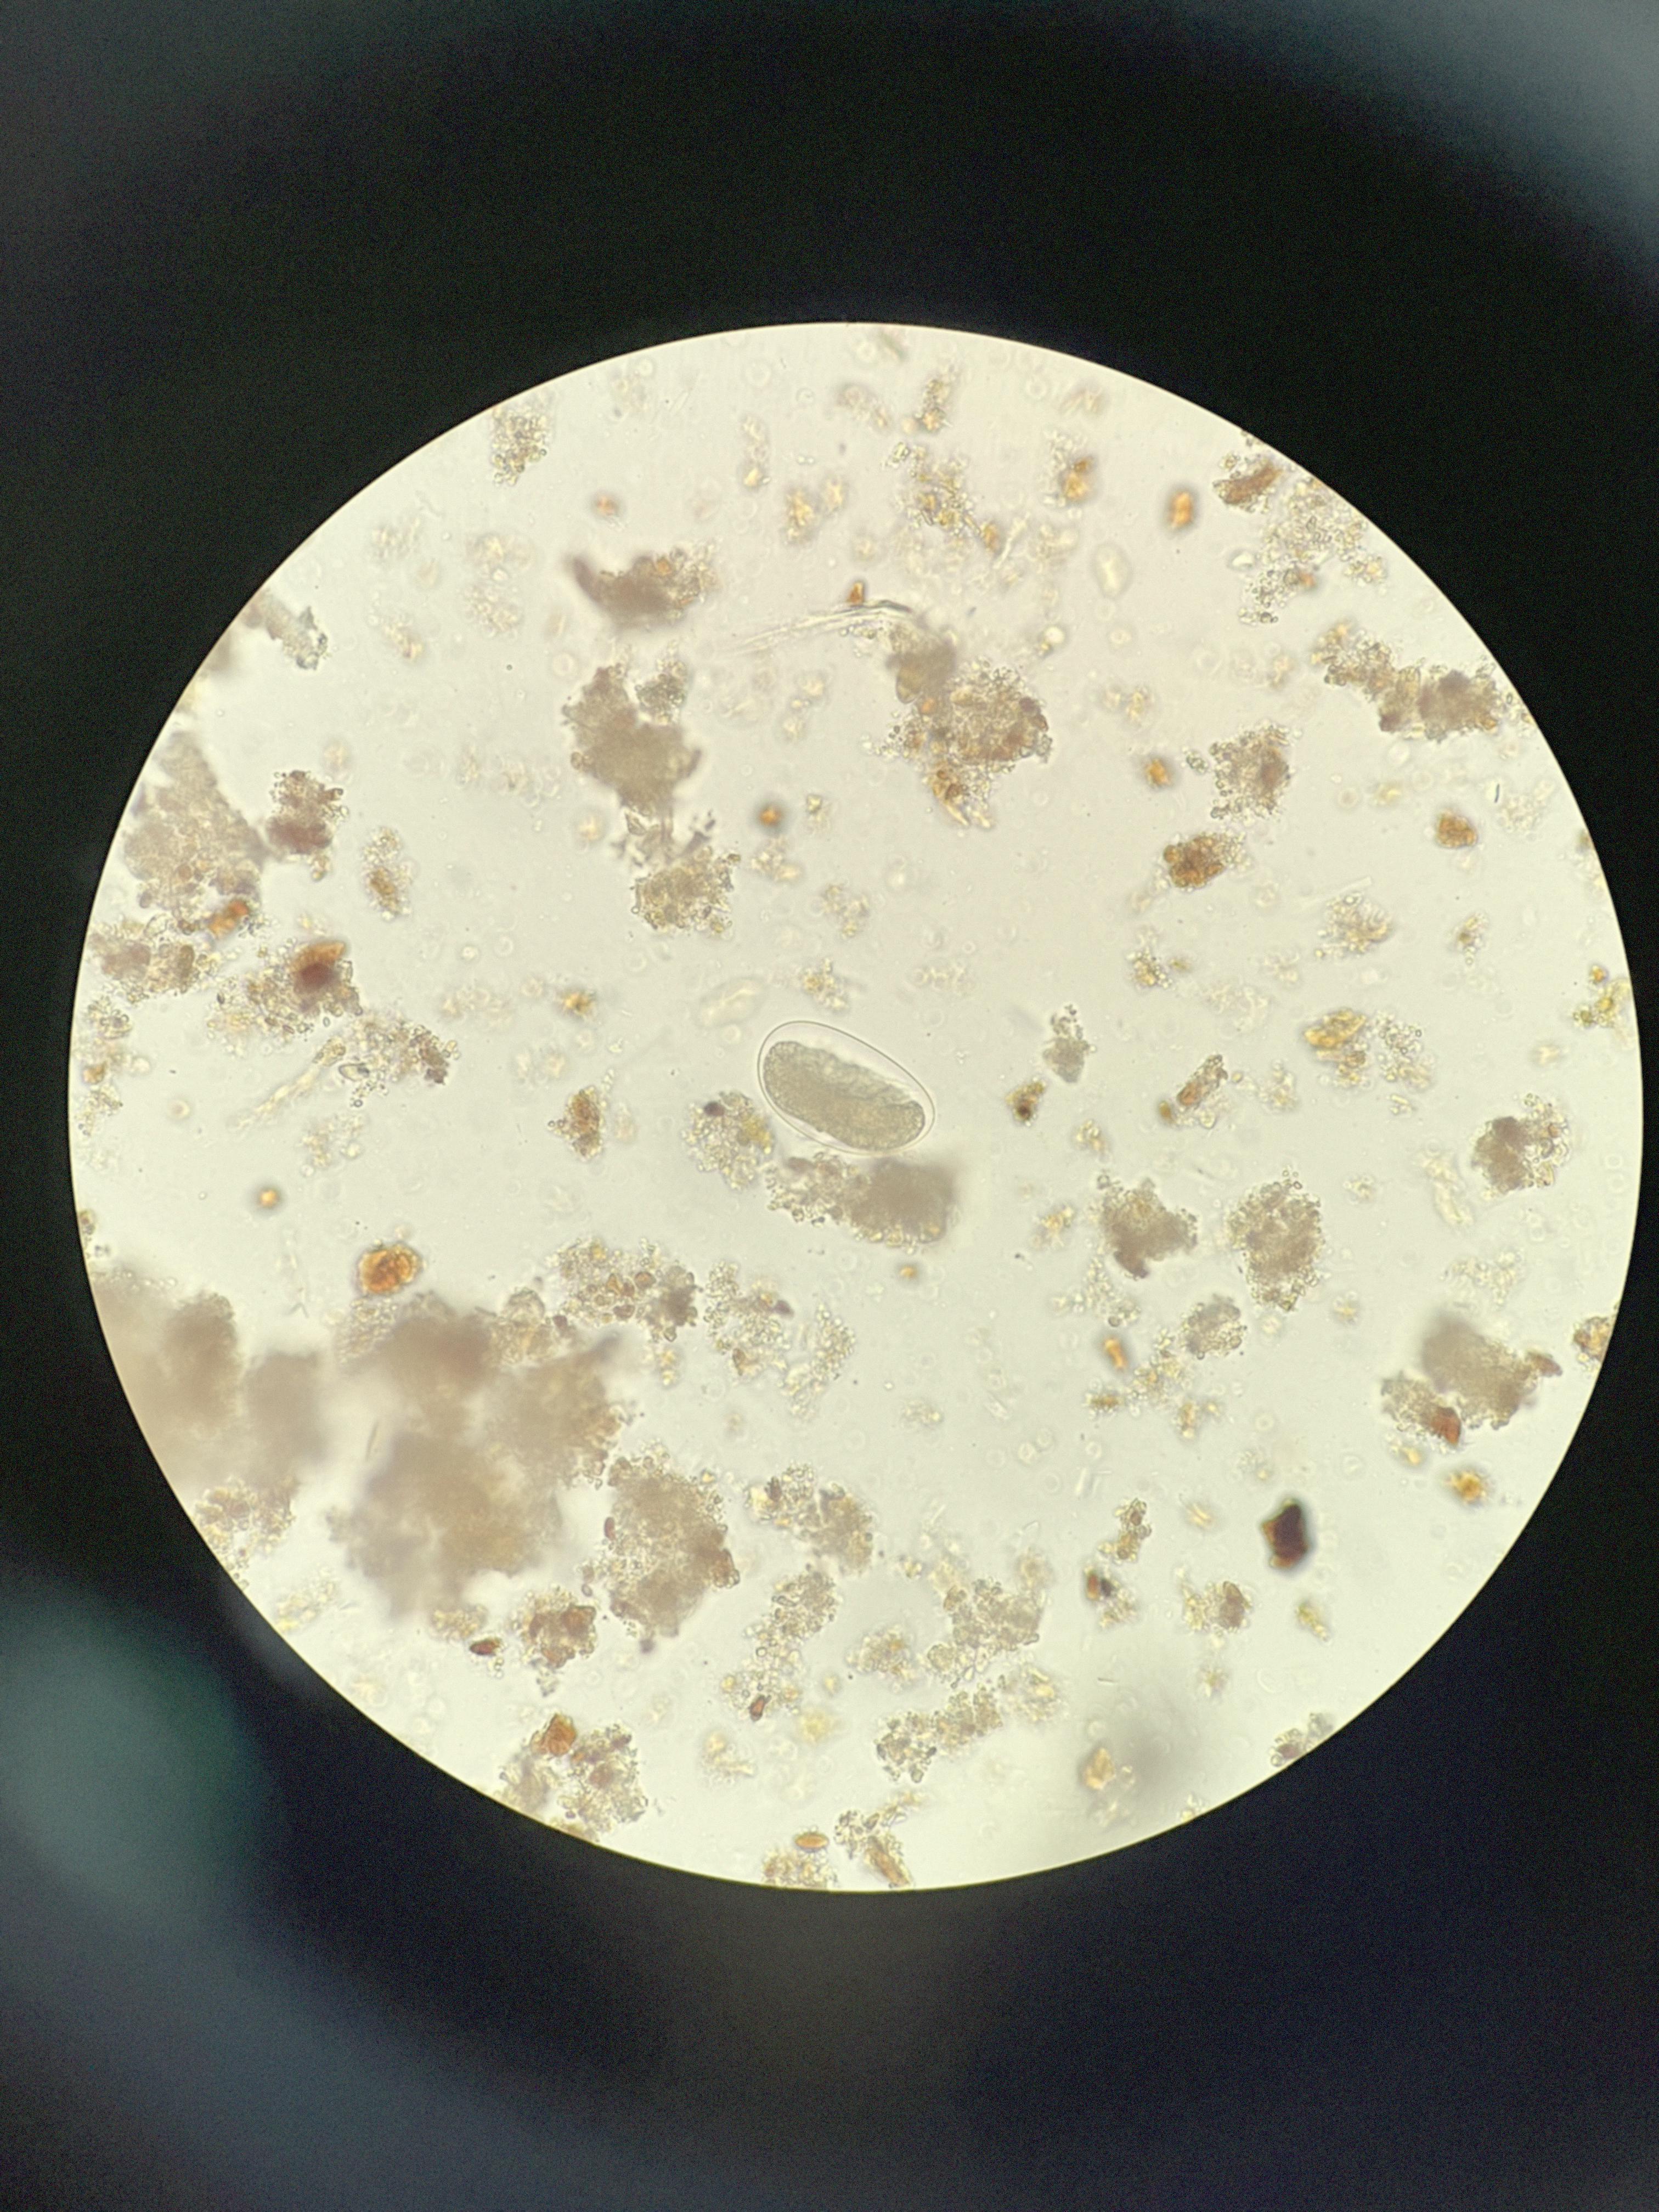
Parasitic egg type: Hookworm egg